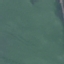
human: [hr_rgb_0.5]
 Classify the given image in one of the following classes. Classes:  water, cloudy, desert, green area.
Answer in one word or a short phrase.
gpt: water